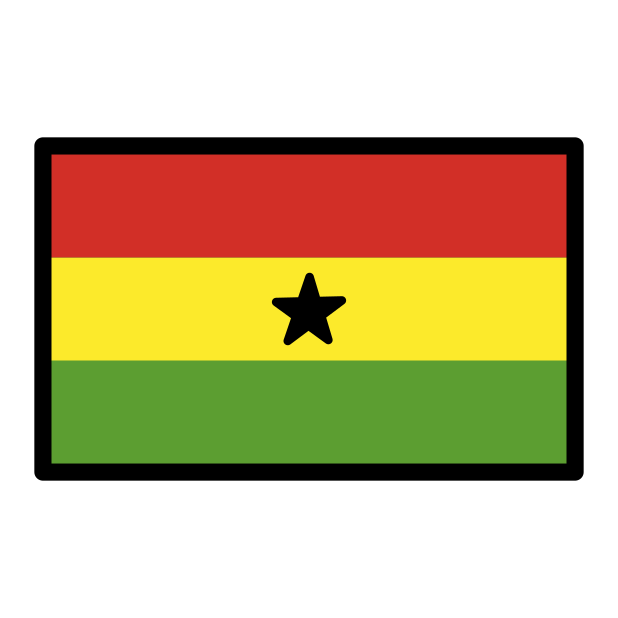
flag: Ghana